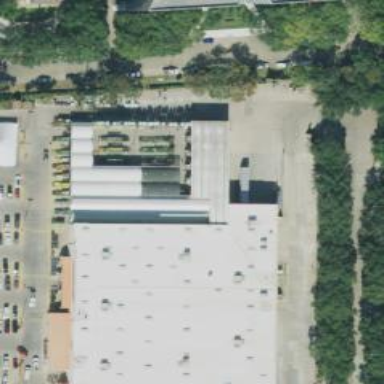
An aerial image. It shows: View of roof of building.